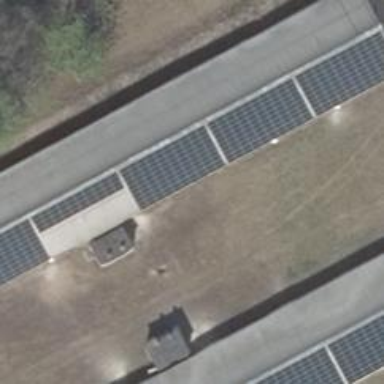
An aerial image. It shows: Solar photovoltaic panel generating electricity through small installation.